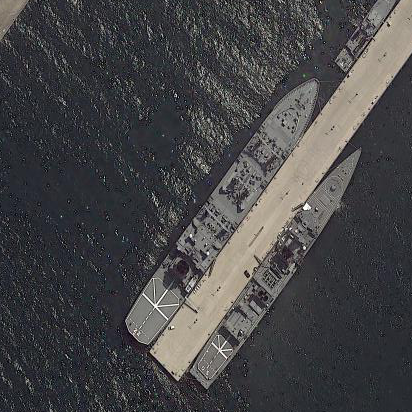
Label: cruiser